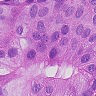
Metastatic tissue present: yes